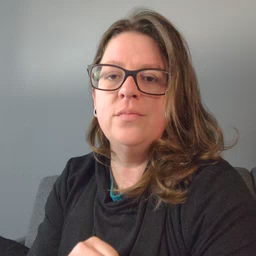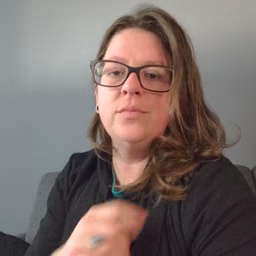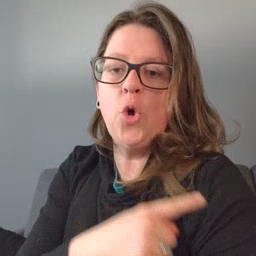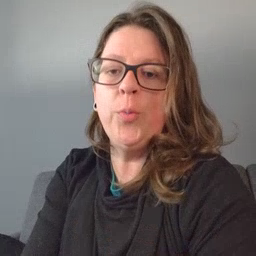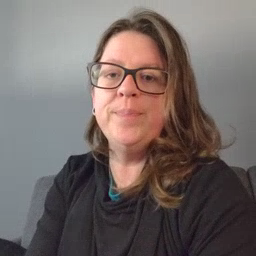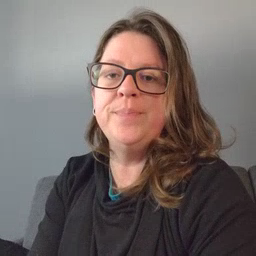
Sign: arm